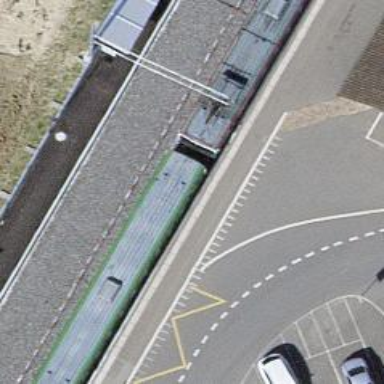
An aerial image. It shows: Light rail stop position with railway stop for public transport.